Interaction volume radius: 5 \u00c5
Interaction volume height: 25 \u00c5
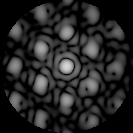
Disorder parameter: 0.3516